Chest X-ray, AP view. Patient: 60 years old, sex F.
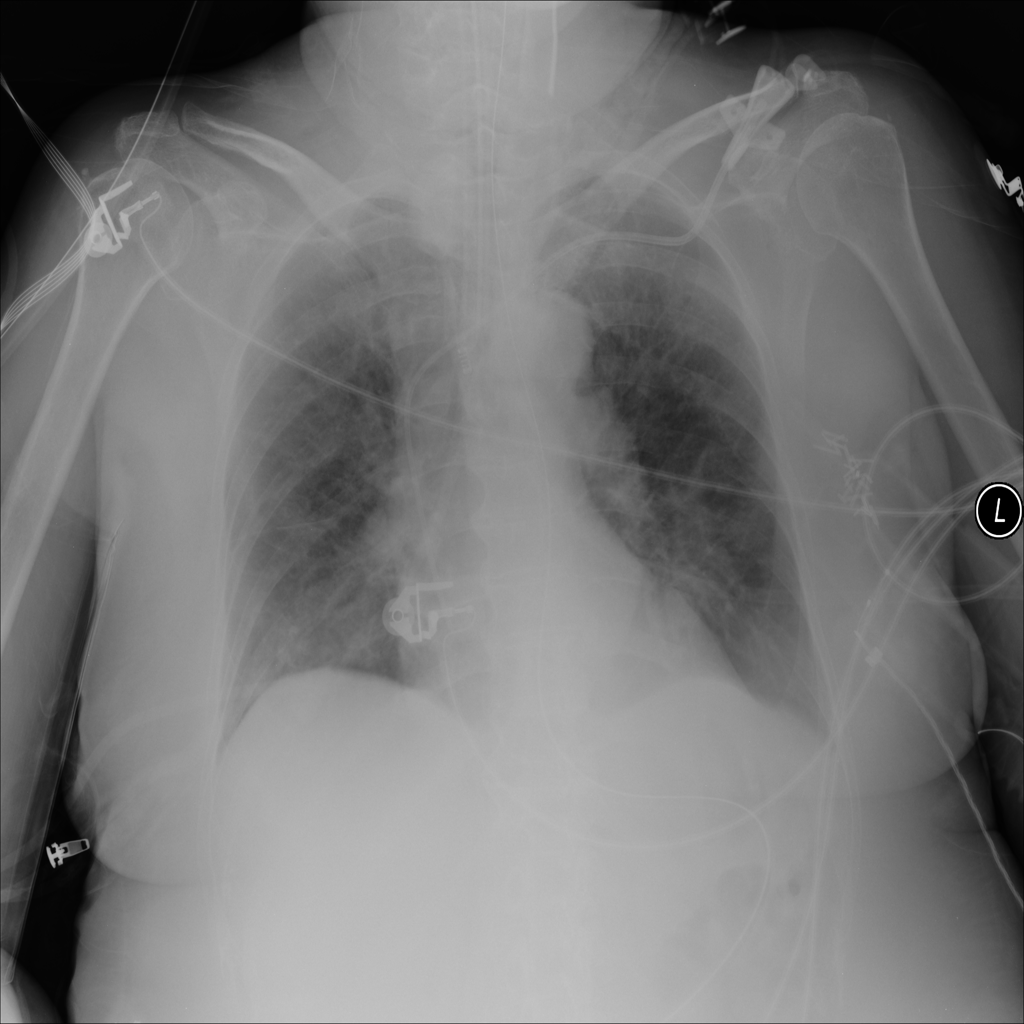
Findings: No Finding